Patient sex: M
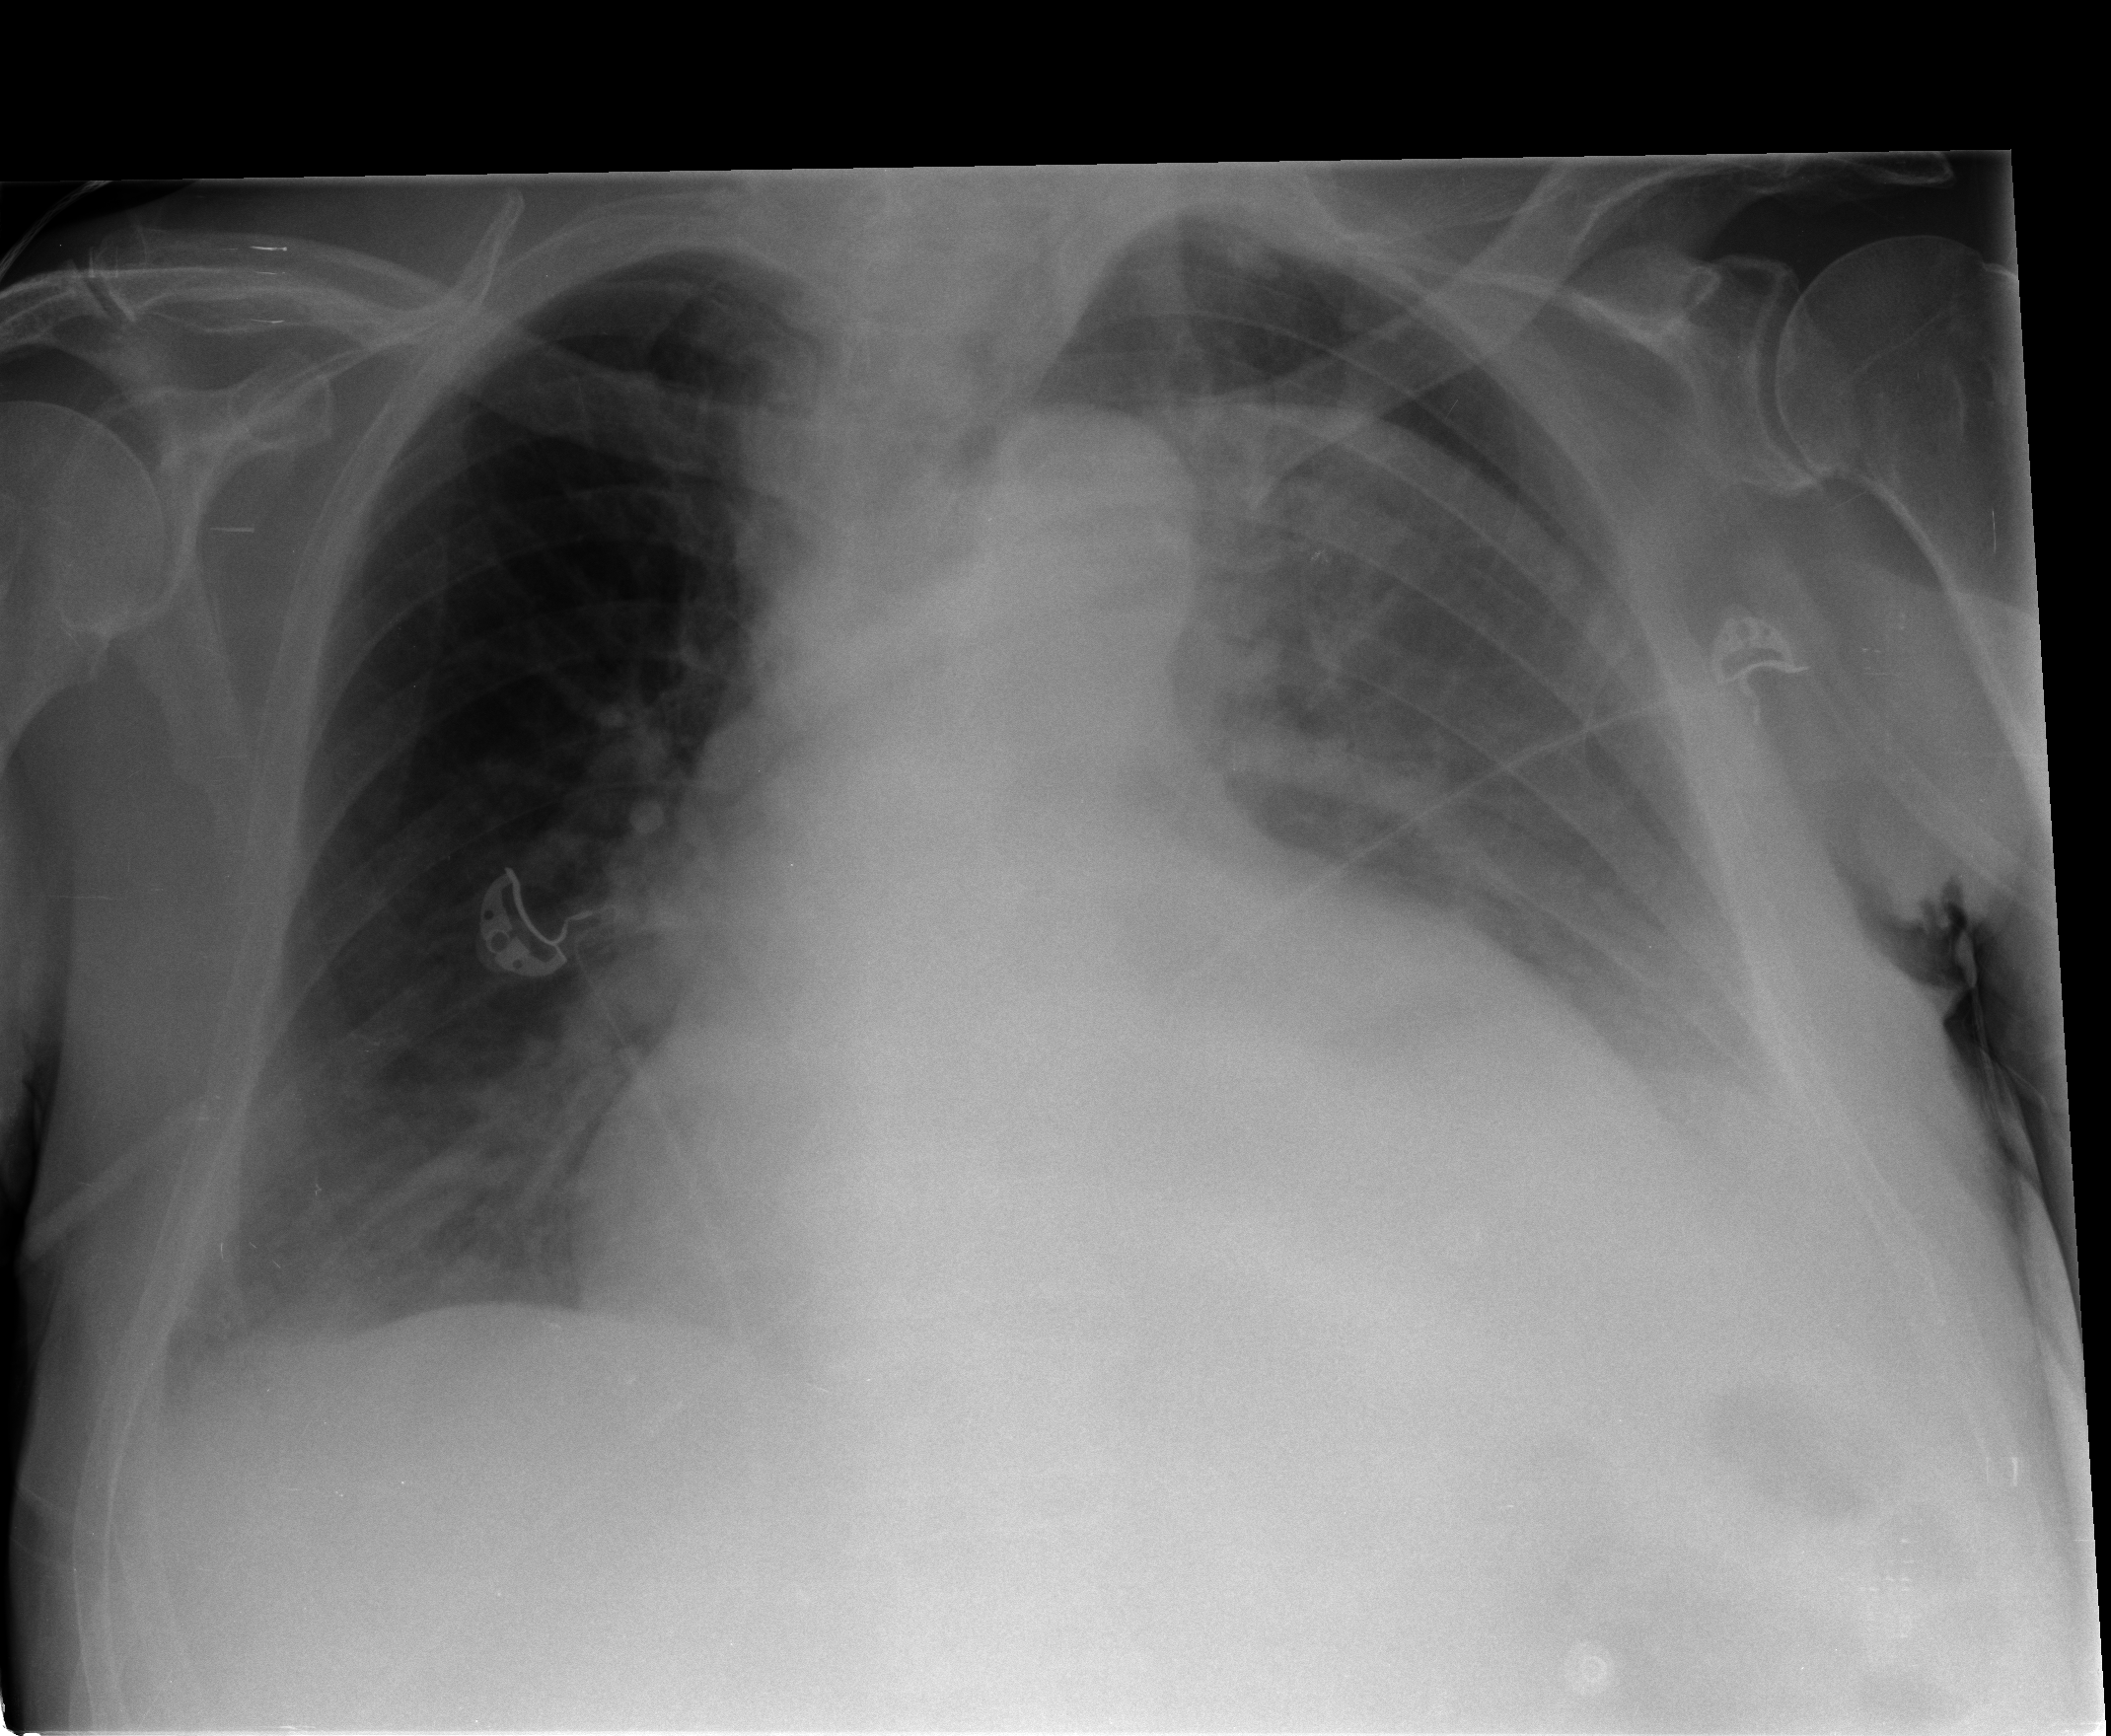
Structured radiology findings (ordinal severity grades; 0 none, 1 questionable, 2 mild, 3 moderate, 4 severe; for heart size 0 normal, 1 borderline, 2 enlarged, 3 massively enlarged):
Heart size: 3
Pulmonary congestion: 0
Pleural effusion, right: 1
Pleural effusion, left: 3
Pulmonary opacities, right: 0
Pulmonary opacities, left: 0
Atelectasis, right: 2
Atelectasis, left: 3